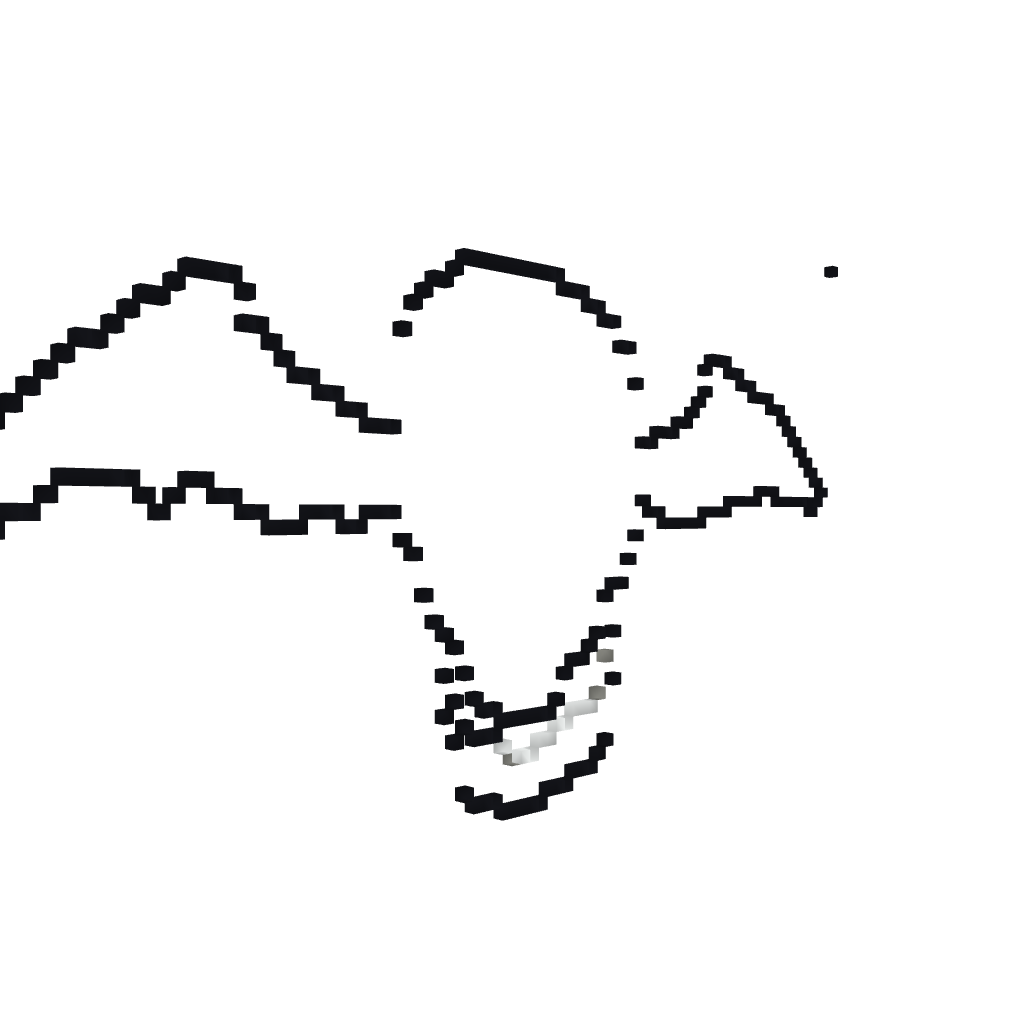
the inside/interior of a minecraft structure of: Avenged Sevenfold Logo - By Cybersneeze